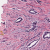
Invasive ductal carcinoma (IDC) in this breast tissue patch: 1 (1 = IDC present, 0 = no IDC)